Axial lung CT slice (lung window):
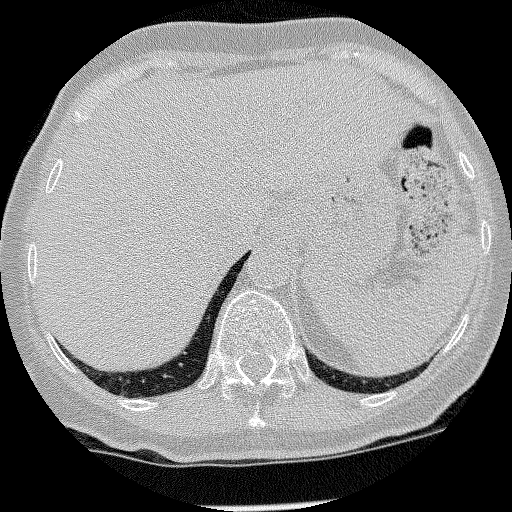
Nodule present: no